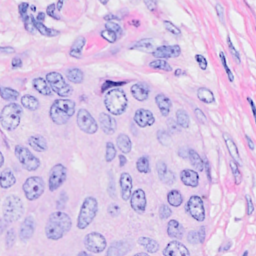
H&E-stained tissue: Breast